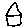
Label: house